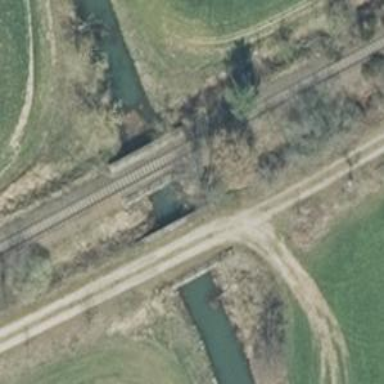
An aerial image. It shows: Disused railway bridge.